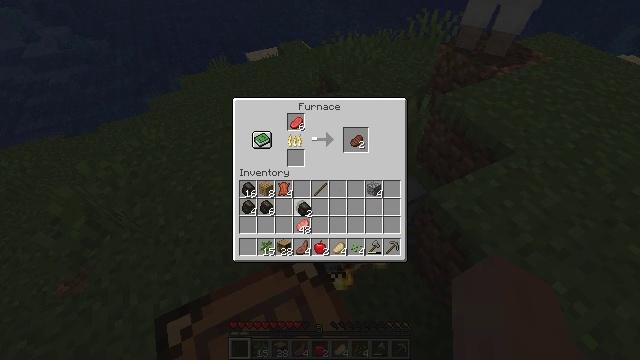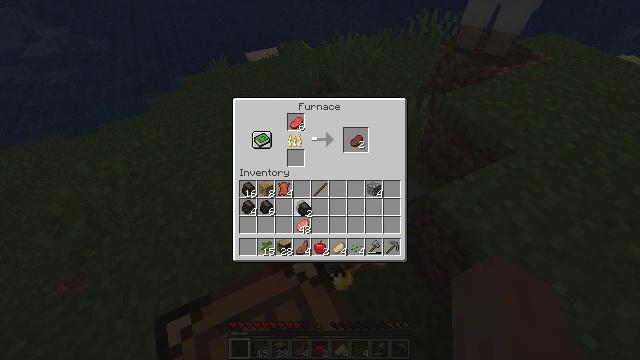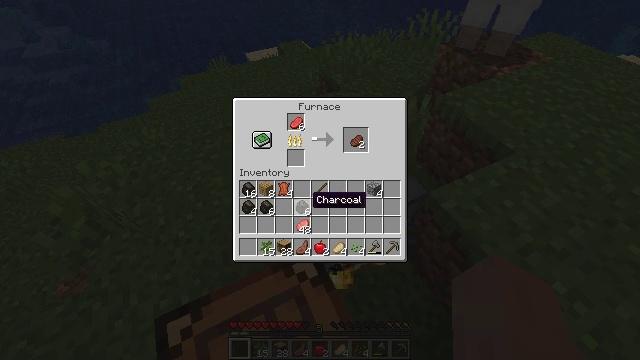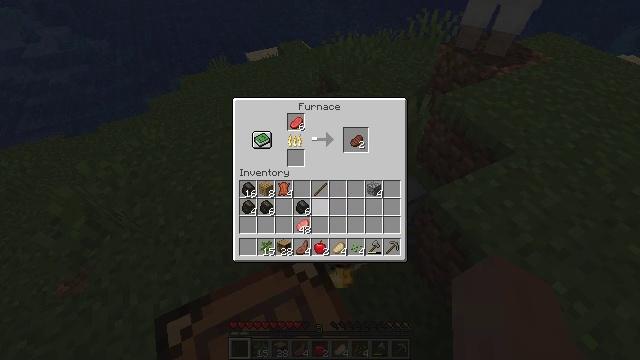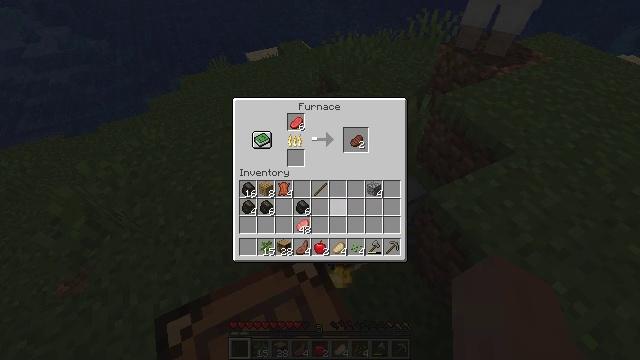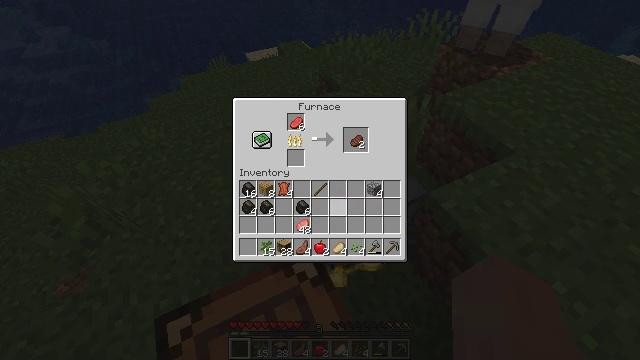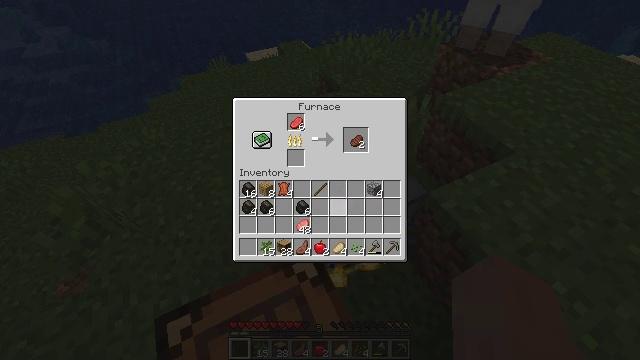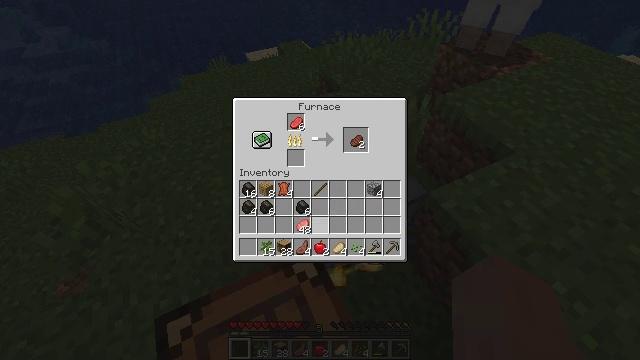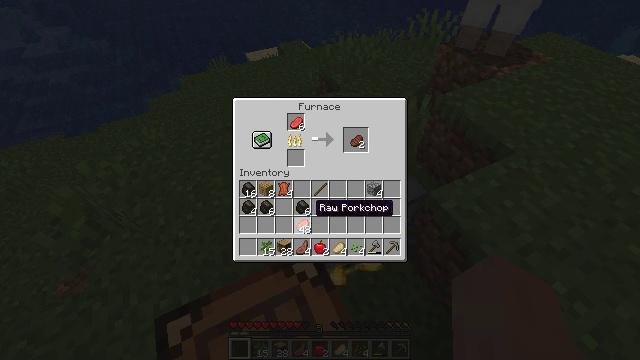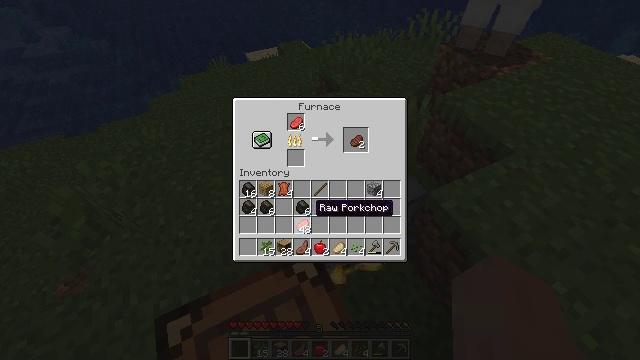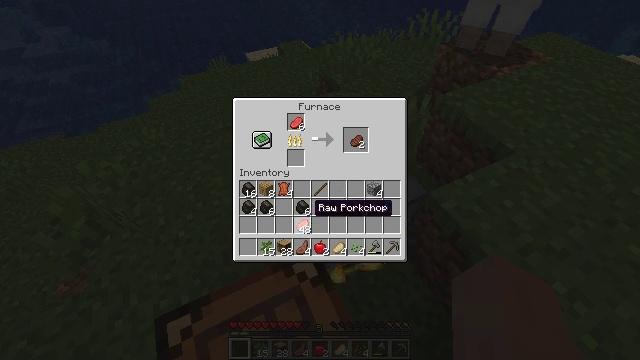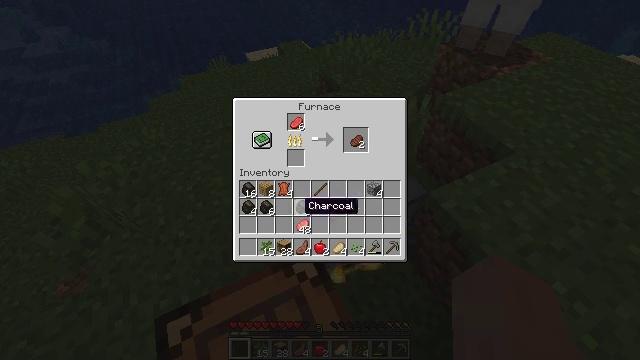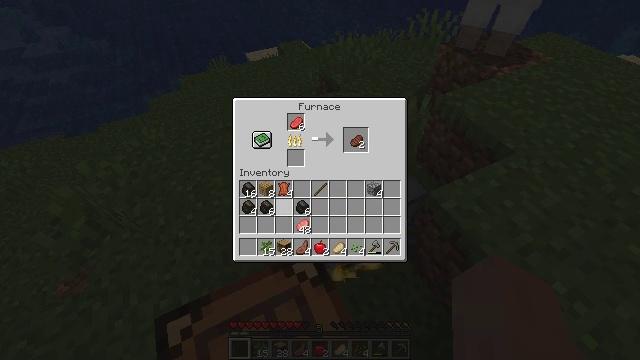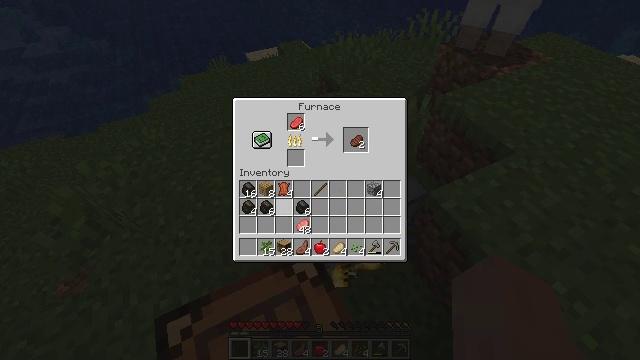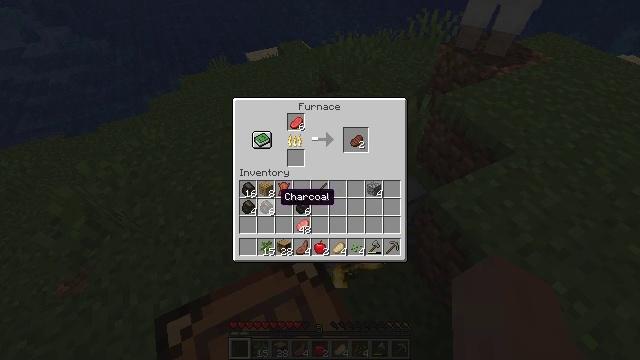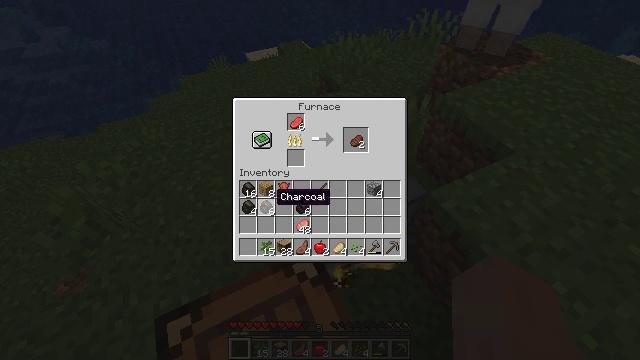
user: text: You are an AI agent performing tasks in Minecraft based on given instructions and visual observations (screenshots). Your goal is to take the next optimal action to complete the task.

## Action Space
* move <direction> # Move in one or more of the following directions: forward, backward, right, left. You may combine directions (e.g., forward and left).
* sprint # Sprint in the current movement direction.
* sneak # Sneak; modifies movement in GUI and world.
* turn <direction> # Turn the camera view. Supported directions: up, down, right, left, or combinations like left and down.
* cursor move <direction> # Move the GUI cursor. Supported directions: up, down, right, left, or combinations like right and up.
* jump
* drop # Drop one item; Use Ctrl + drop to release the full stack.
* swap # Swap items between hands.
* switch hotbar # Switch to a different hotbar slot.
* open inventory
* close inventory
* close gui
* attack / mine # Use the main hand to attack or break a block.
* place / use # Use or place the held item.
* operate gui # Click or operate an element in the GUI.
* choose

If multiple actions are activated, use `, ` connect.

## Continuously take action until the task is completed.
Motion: motion action
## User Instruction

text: Interact with the furnace to craft cooked beef.
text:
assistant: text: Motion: attack / mine
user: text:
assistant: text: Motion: no_op
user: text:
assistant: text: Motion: no_op
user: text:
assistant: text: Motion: turn right
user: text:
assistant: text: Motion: no_op
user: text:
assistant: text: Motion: no_op
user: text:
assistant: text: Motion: turn left
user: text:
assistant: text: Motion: turn left
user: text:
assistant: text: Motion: no_op
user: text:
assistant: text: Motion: no_op
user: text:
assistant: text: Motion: turn left
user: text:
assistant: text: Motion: turn left
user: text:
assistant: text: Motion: no_op
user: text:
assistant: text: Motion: no_op
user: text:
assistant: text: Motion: no_op
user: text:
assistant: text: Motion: no_op
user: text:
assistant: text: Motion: attack / mine
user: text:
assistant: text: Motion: attack / mine
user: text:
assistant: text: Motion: attack / mine
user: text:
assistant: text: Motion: turn left
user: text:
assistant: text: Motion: turn left
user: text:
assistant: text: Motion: no_op
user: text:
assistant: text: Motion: attack / mine
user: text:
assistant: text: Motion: attack / mine
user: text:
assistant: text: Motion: attack / mine
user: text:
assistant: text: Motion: no_op
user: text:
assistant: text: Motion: no_op
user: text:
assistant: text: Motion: no_op
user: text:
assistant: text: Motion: no_op
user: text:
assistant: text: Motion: no_op